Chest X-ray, PA view. Patient: 28 years old, sex M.
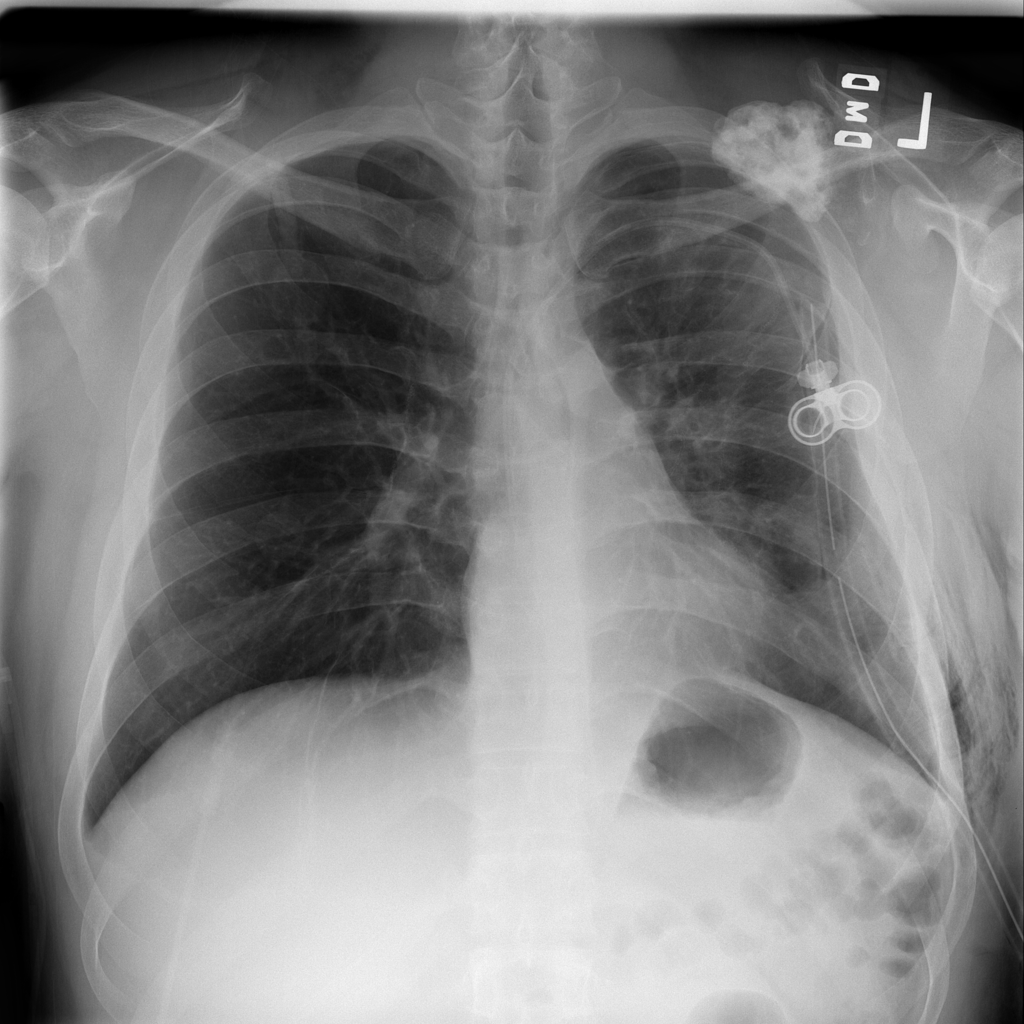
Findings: Emphysema, Mass, Pneumothorax